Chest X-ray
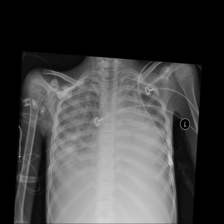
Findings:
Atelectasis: negative
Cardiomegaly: negative
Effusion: negative
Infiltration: negative
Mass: negative
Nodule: negative
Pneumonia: negative
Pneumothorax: negative
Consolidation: positive
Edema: negative
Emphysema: negative
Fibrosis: negative
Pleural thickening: negative
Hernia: negative